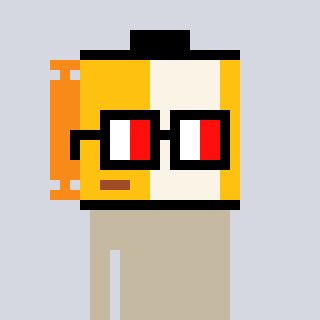
a pixel art character with square glasses with black frames and red eyes, a film roll-shaped head and a bege-colored body on a cool background